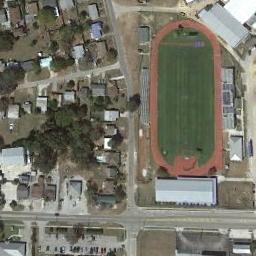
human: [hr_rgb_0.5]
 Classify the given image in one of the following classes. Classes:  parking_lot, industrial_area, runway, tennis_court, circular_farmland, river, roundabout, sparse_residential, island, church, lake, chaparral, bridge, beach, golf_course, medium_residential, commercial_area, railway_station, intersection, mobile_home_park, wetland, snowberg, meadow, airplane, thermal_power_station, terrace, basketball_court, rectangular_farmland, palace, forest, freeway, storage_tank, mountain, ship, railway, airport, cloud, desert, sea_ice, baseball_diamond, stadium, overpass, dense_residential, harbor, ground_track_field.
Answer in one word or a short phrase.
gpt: ground_track_field